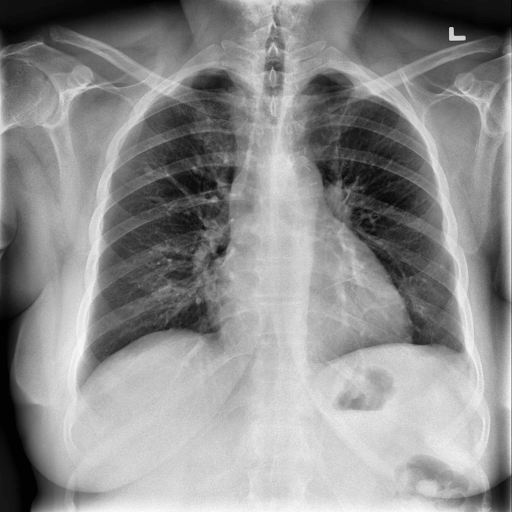
Finding: NORMAL